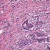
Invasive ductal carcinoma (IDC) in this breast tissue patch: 1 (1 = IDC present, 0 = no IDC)